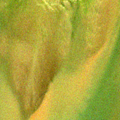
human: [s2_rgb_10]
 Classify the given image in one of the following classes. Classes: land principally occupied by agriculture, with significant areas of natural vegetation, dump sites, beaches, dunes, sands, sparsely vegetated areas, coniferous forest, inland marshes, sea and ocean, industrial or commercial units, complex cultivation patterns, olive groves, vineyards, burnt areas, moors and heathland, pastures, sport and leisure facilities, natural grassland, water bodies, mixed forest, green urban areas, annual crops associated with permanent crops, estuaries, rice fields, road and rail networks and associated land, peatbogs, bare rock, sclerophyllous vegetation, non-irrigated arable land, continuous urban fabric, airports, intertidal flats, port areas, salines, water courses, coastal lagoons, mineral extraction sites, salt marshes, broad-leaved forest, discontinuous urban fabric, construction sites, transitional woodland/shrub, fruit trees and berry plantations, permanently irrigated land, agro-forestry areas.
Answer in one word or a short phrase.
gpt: estuaries